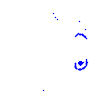
Particle: electron